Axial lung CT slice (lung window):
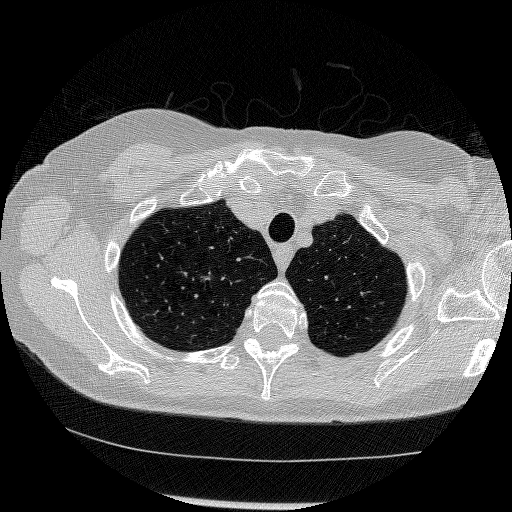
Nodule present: yes
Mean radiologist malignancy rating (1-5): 4